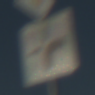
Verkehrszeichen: VerlaufVorfahrtsstrasse3
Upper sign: Vorfahrtsstrasse
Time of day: SunriseSunset
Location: Outdoor (Nature)
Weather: Clear
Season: NotSpecified
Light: Natural